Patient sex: M
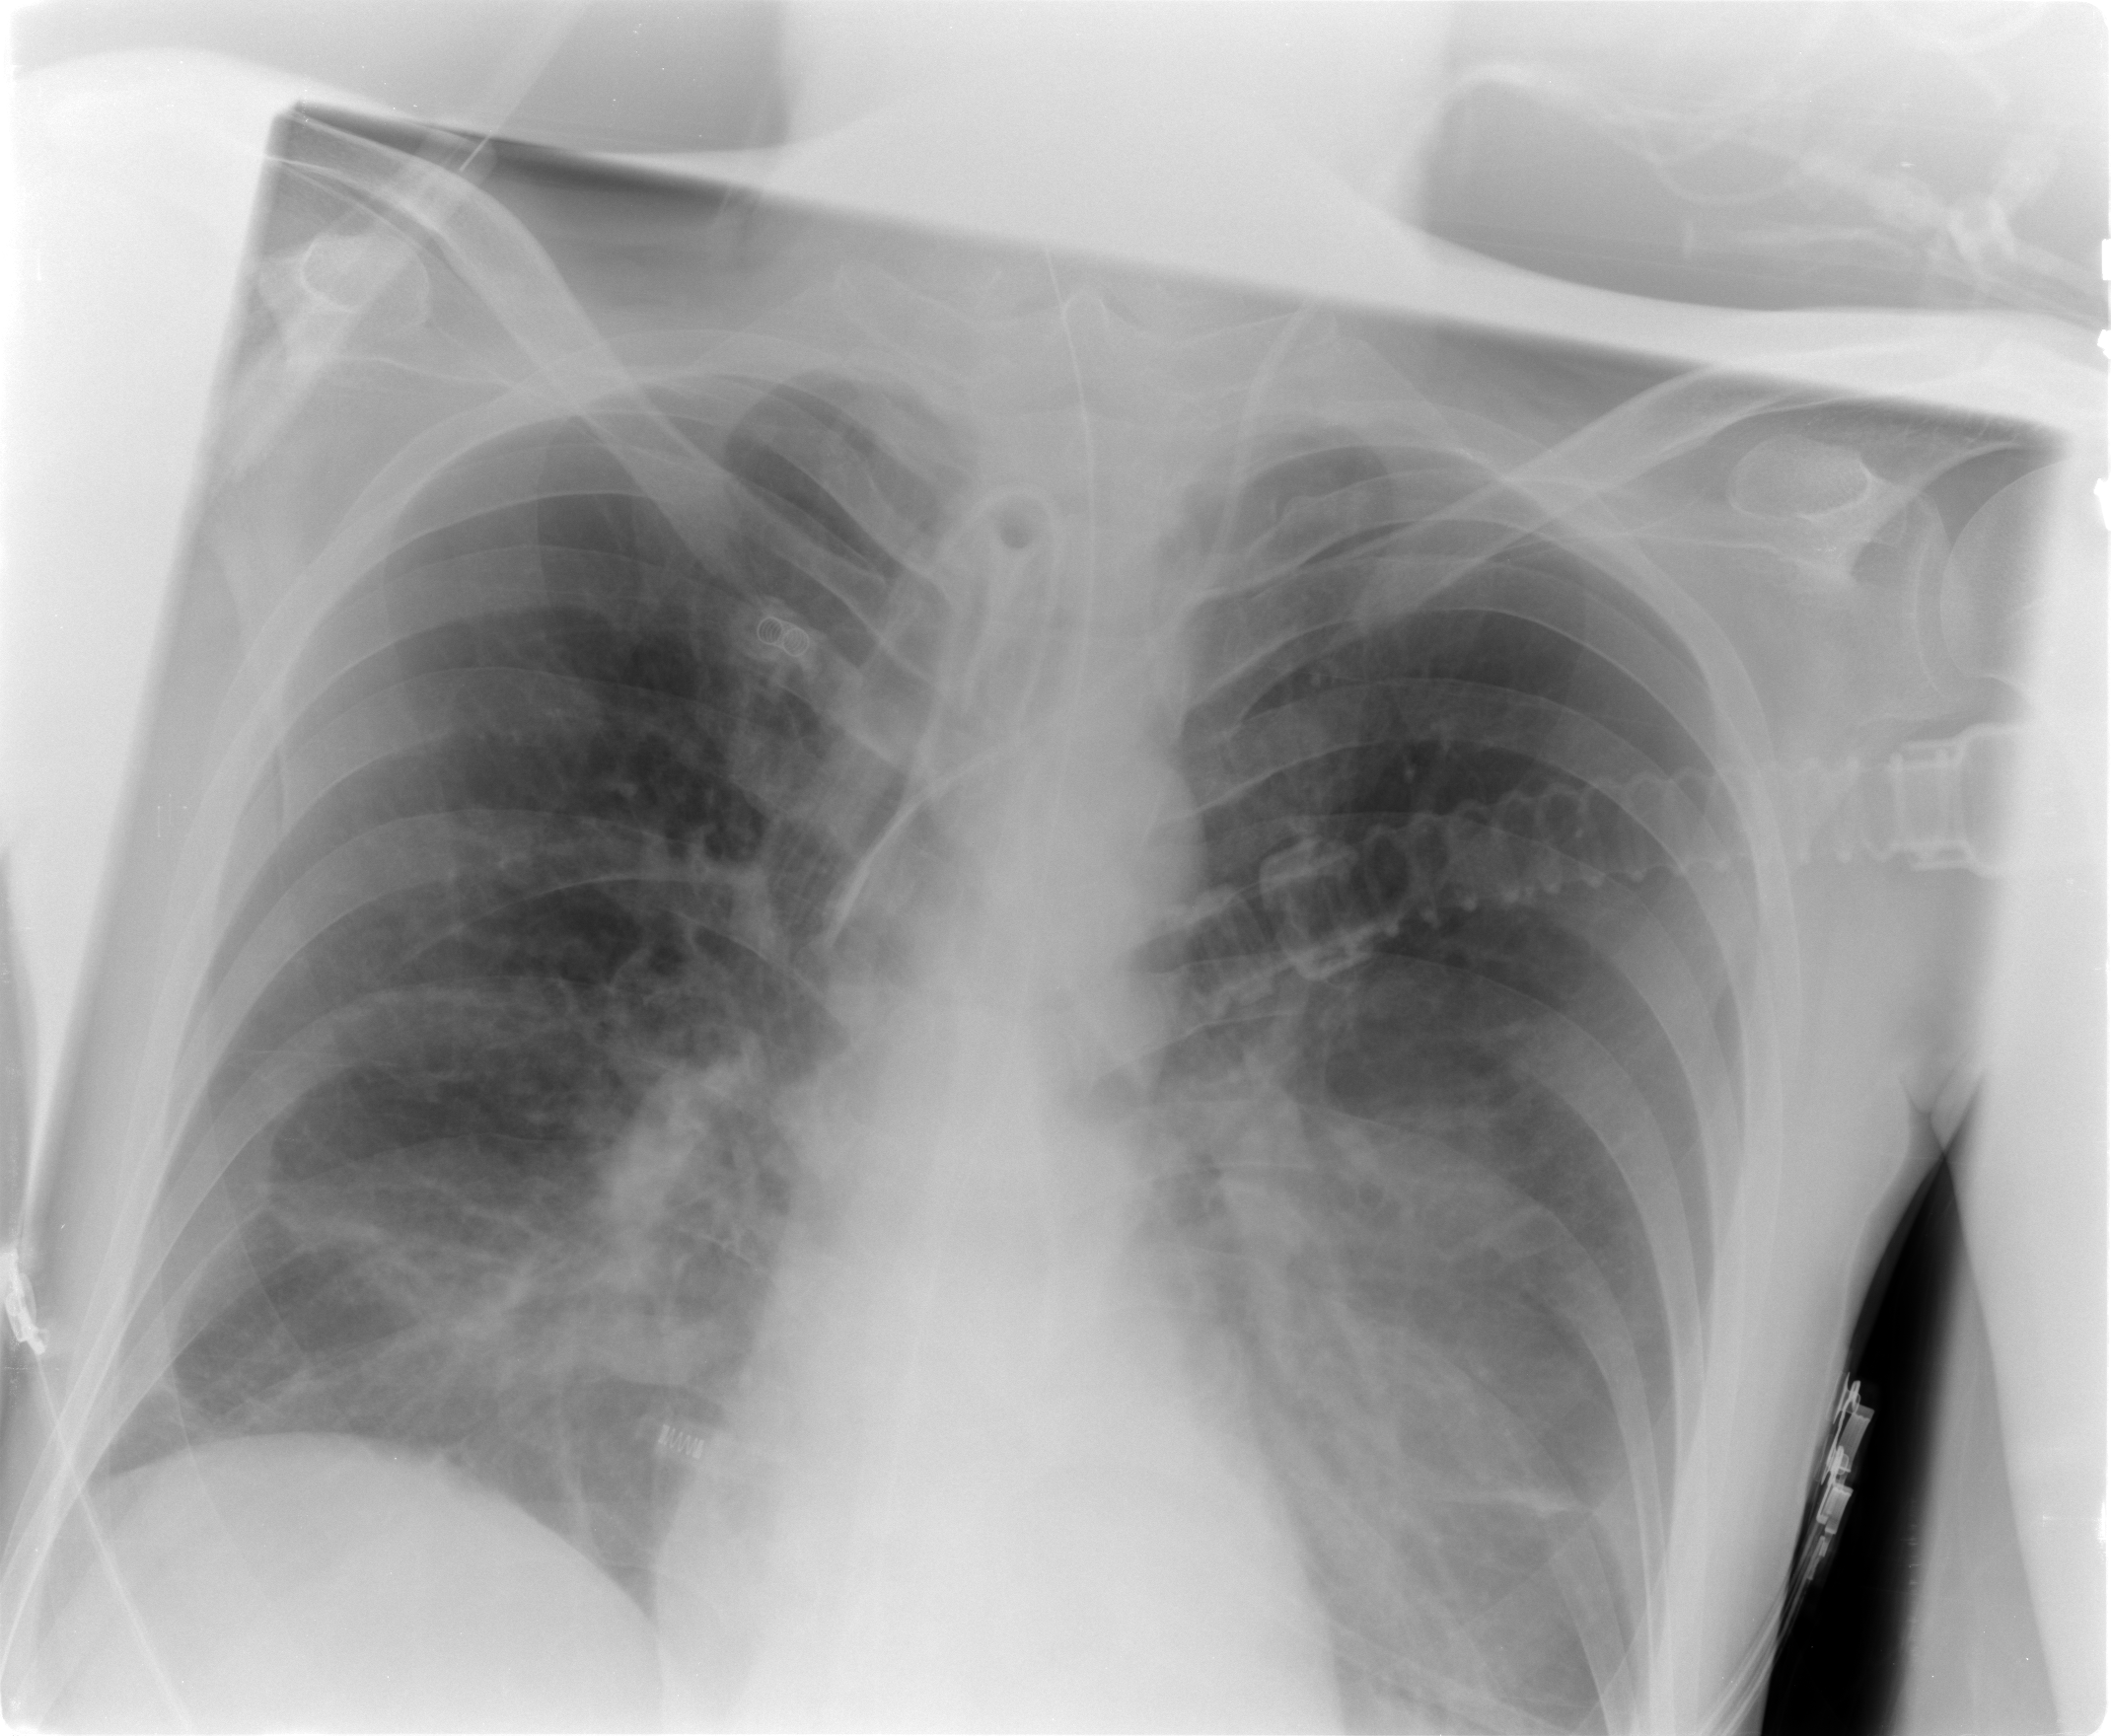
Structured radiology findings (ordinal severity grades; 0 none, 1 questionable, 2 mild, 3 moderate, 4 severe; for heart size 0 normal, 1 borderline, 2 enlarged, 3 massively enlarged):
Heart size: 0
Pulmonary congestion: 2
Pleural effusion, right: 1
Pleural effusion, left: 2
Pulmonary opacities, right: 2
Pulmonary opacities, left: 1
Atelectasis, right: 2
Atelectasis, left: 2